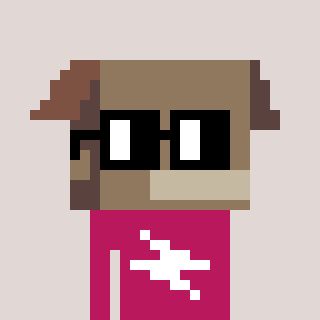
a pixel art character with square black glasses, a box-shaped head and a darkpink-colored body on a warm background